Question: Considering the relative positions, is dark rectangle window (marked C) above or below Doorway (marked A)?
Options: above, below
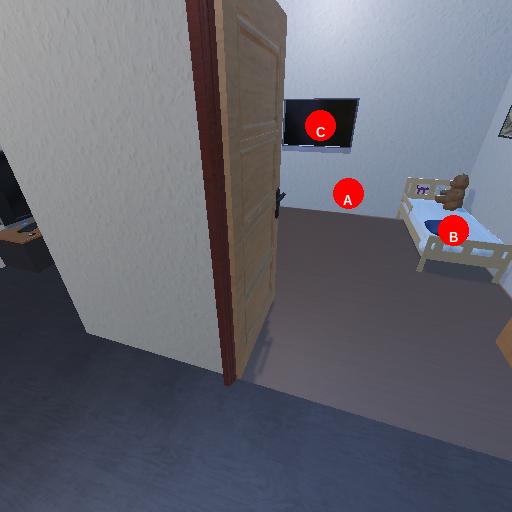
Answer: above